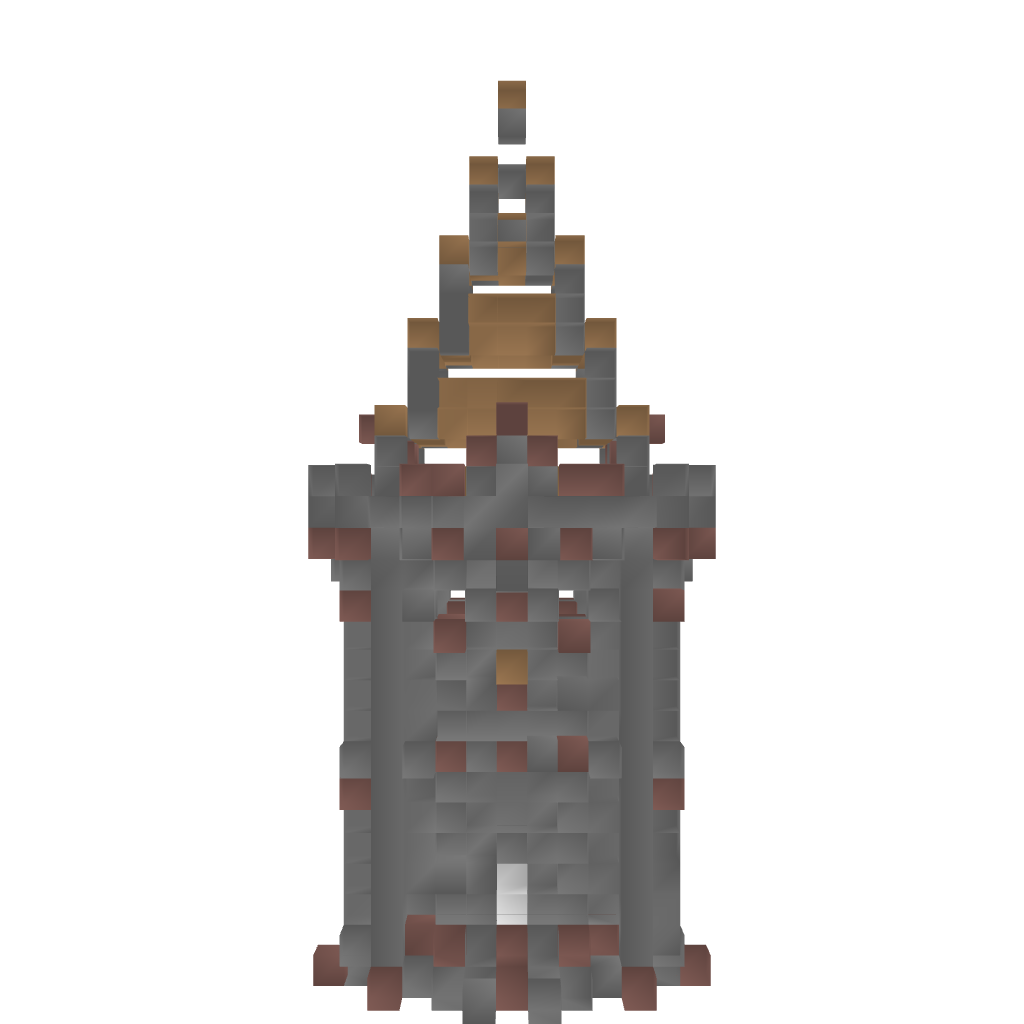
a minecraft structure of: Tower (2 floors) bad low quality